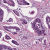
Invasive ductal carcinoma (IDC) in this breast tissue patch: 1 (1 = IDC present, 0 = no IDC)